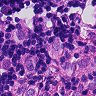
Metastatic tissue present: yes